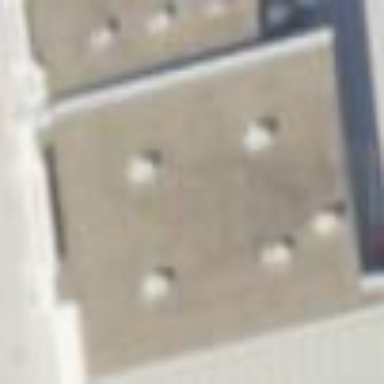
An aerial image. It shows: Commercial building.